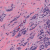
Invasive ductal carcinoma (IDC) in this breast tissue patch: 1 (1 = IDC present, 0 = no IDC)